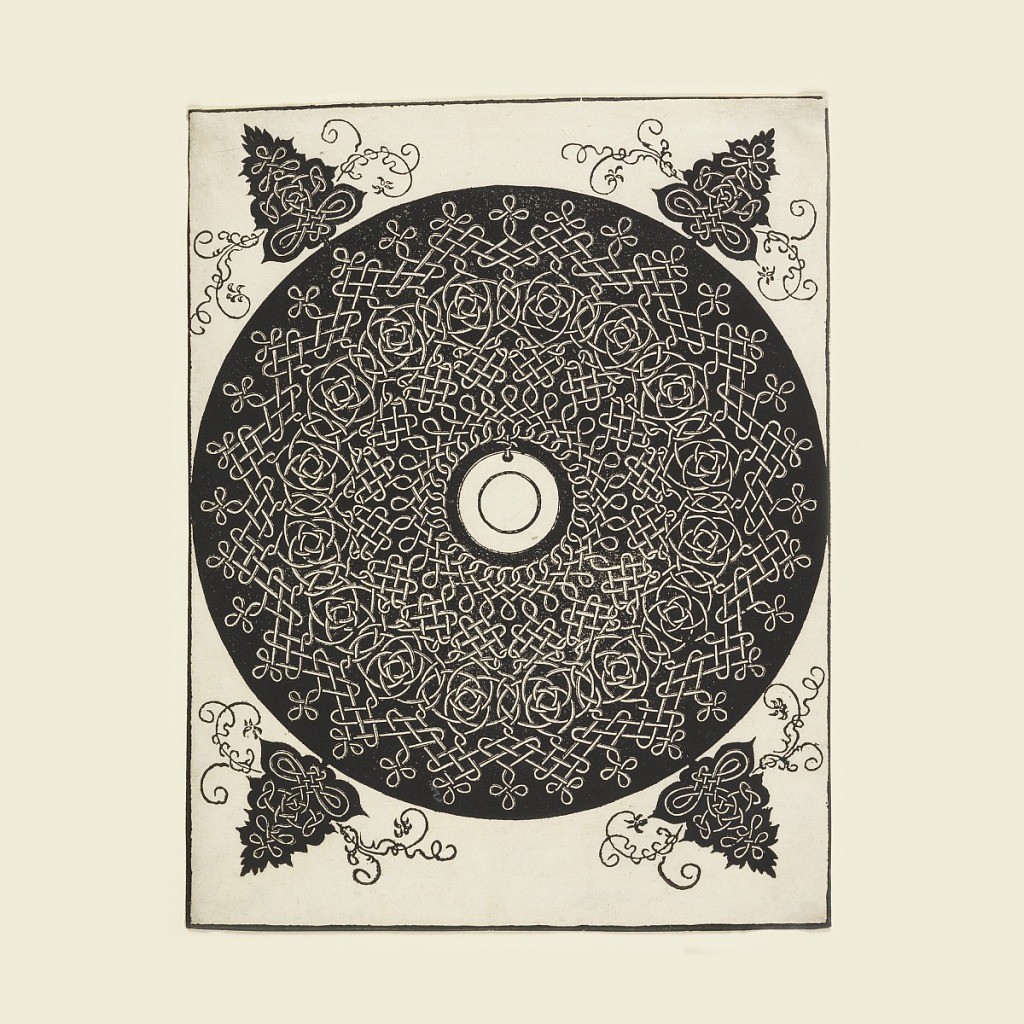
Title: The Third Knot (Interlace Pattern with White Medallion)
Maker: Albrecht Dürer, German, 1471–1528
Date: ca. 1506-7
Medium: Woodcut on off-white laid paper
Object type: Print
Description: An intricate knotted design in a circular pattern with a circular central motif.